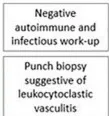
Chronological depiction from patient's initial presentation to current working diagnosis. Work-up prior to September was performed at outside institutions. In September, the patient was admitted to our institution for treatment. At no point during this course have lesions stopped progressing. In early February, the patient unfortunately passed away.
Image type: chart (chart)